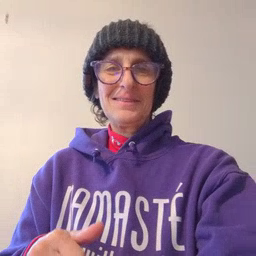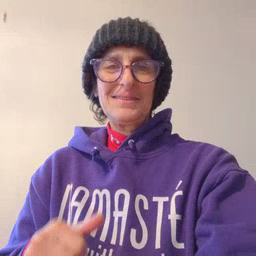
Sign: nuts